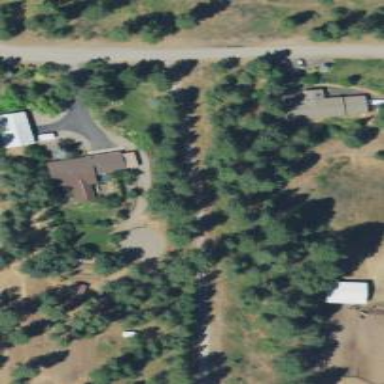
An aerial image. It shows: Driveway leading to service road.